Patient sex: F
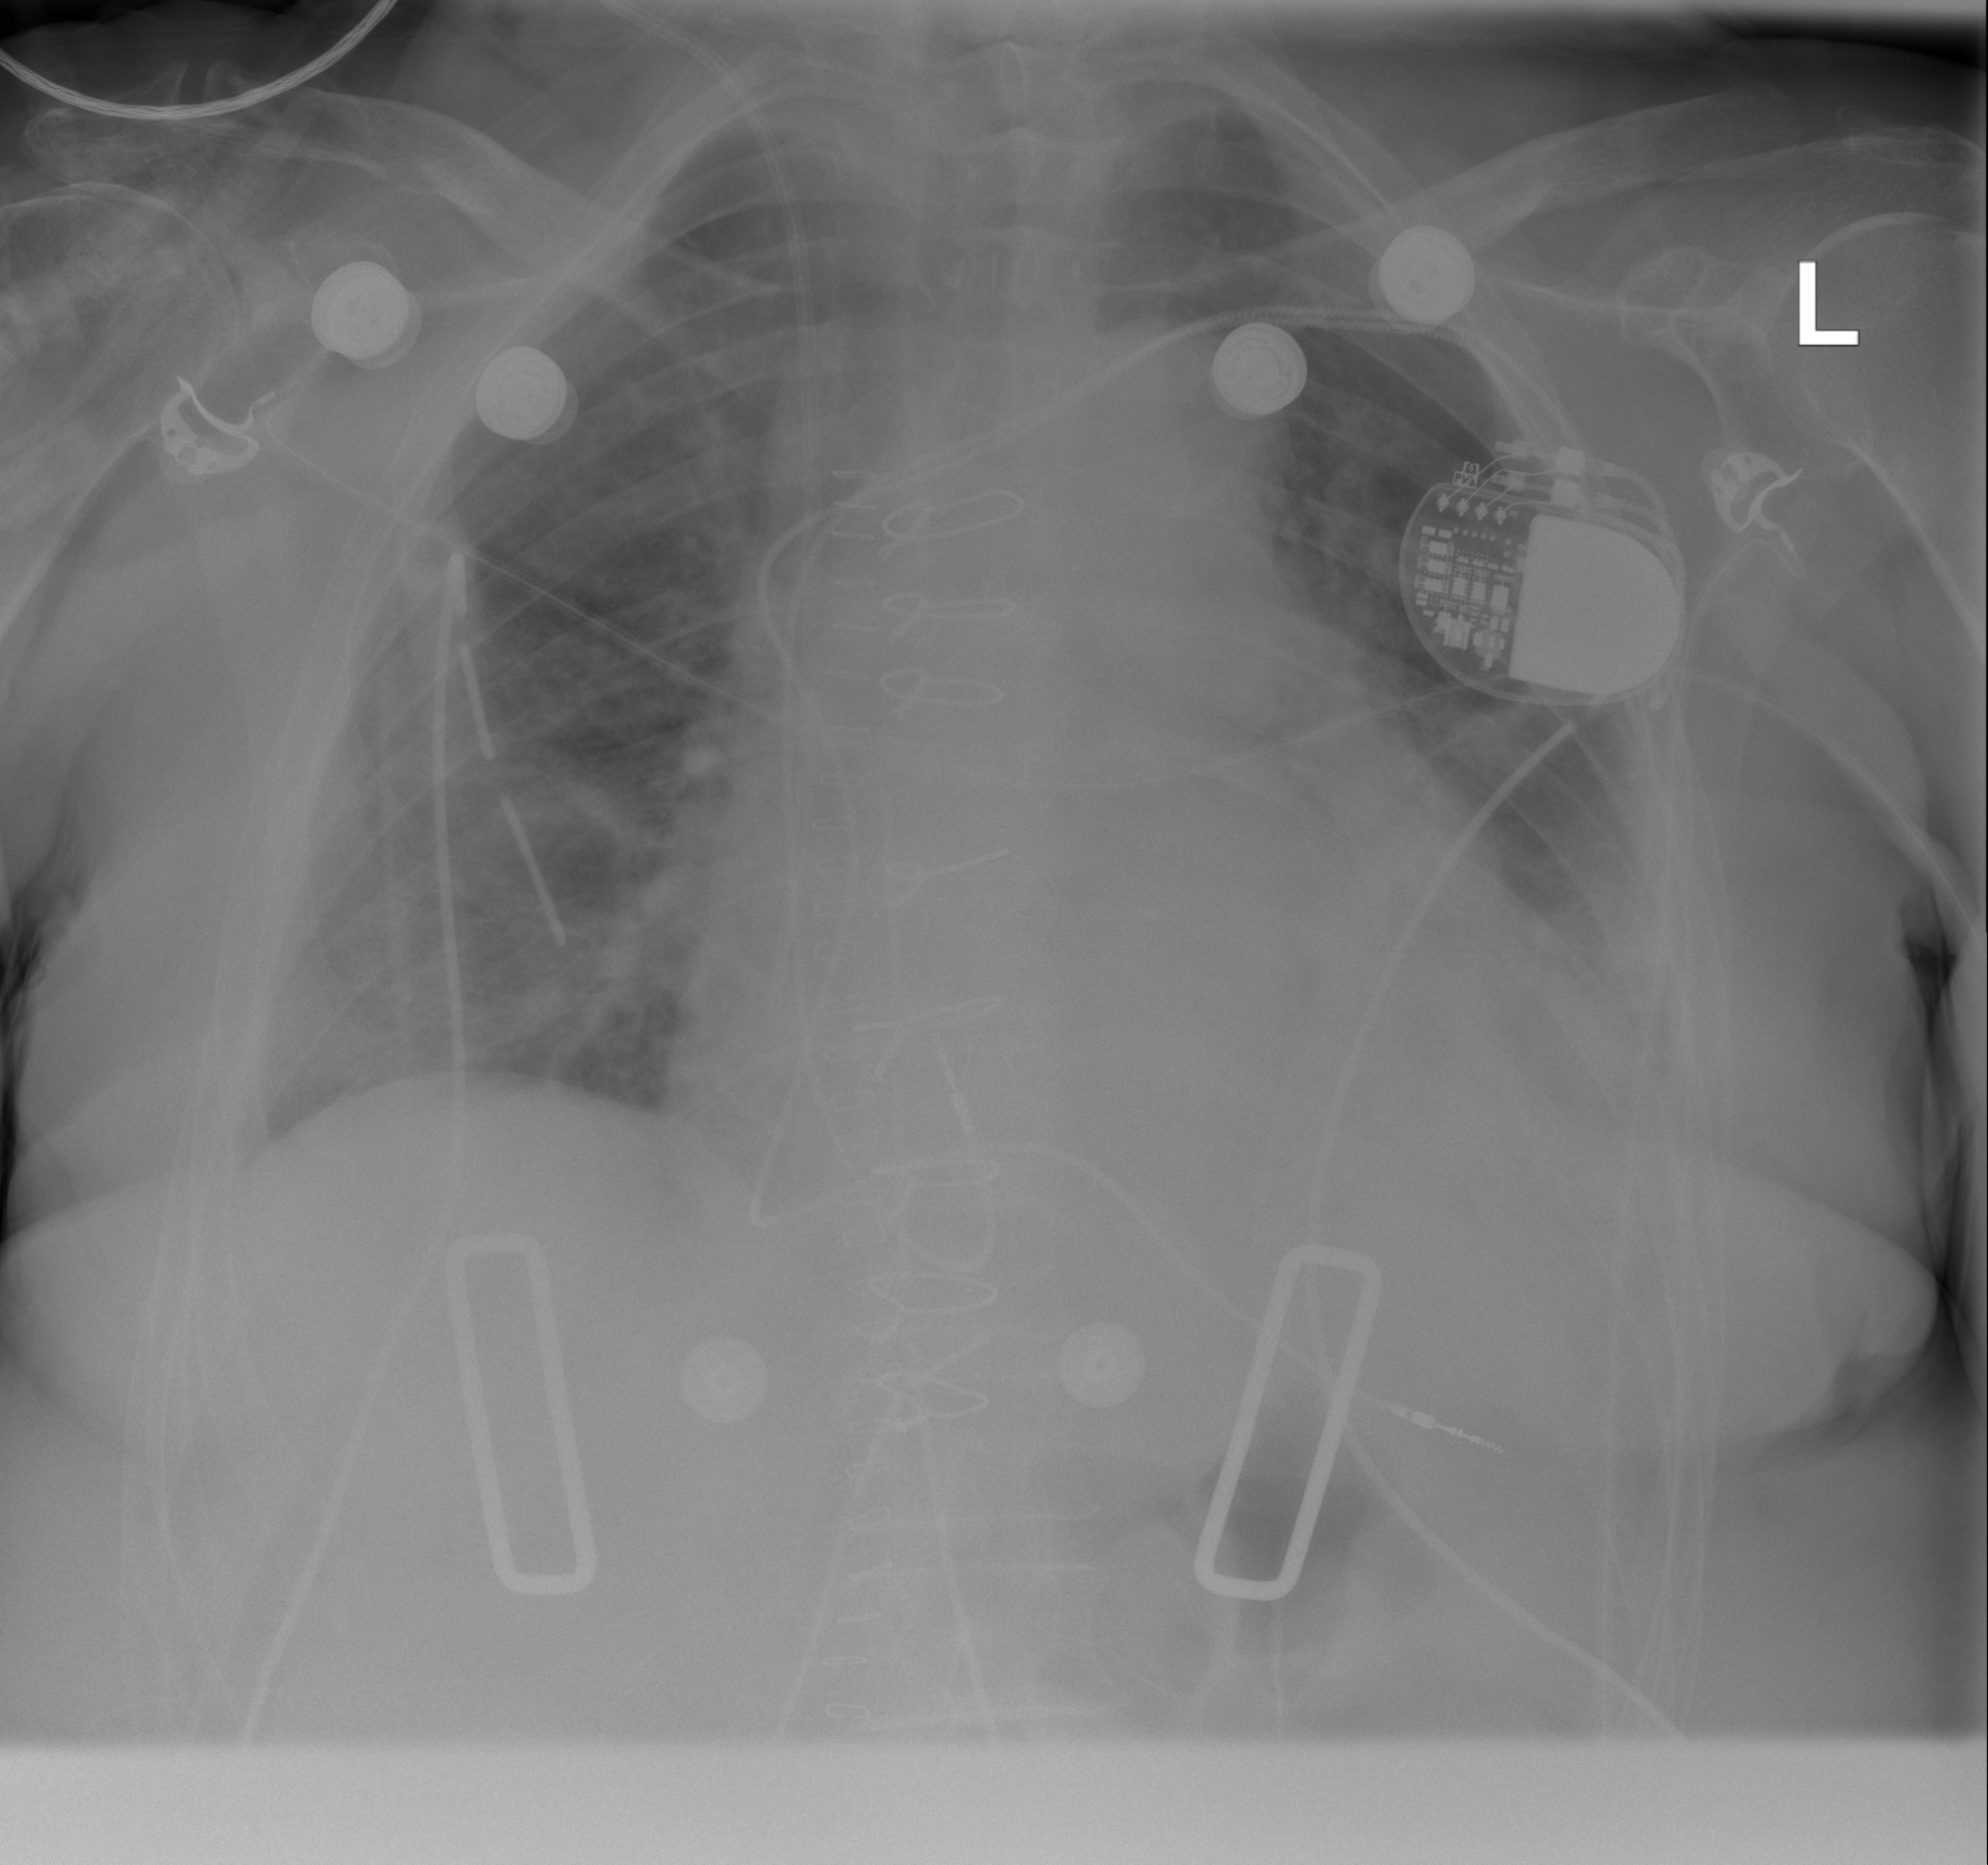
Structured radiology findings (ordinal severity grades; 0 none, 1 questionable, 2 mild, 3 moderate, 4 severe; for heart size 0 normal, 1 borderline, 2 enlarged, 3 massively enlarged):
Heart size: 2
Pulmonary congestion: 0
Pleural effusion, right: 0
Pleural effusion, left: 2
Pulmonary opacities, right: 0
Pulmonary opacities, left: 0
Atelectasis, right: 0
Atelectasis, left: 2